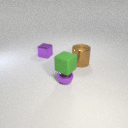
small purple metal sphere below small green rubber cube